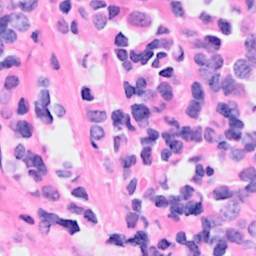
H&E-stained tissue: Breast